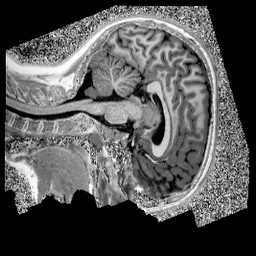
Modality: UNIT1
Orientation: sagittal
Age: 13
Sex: female
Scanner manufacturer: siemens
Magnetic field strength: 3 T
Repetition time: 4 s
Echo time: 0.00303 s